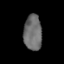
Tissue: lung
Cell type: Myeloid cells
Senescence score: 0.6024
Nuclear area (px): 628
Mean DAPI intensity: 109.21